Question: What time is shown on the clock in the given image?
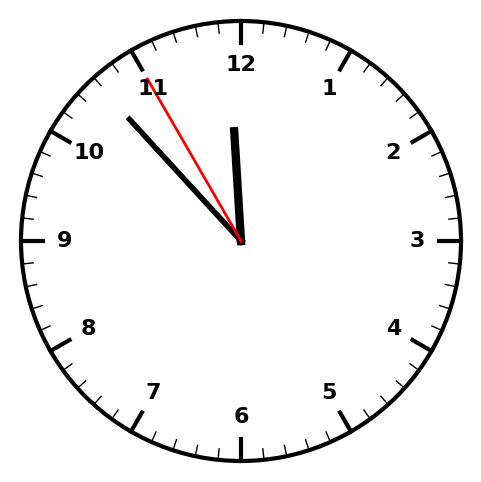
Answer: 11:52:55